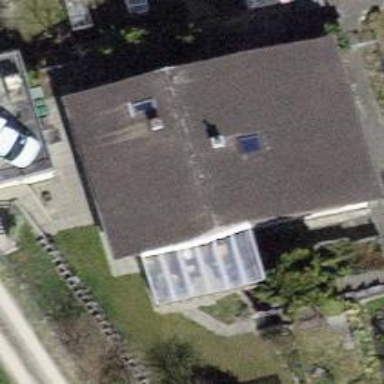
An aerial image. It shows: Building with tile roof.